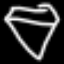
Label: diamond